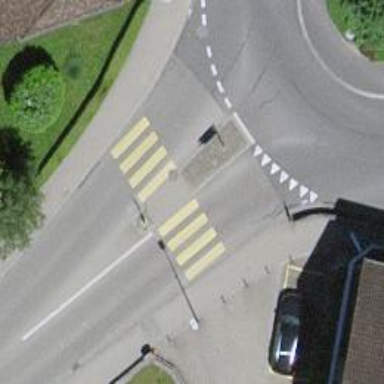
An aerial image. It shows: Marked road crossing.